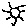
Label: sun